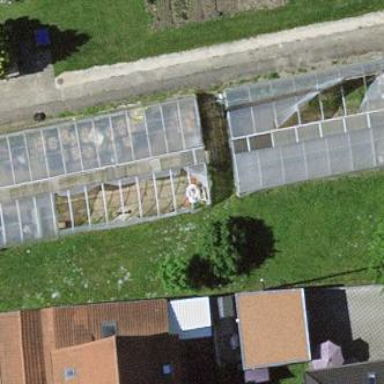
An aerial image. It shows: Greenhouse.